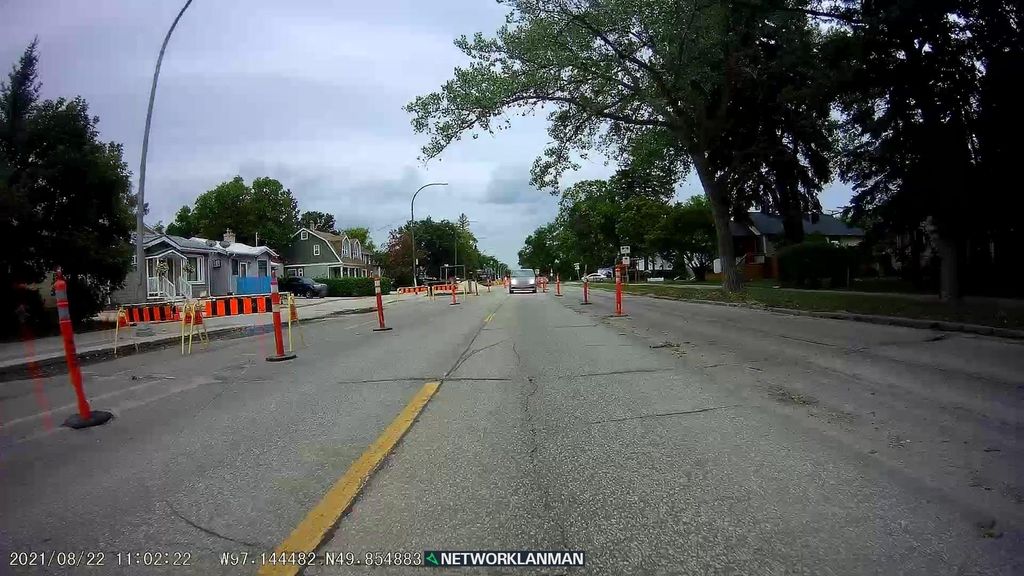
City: winnipeg